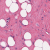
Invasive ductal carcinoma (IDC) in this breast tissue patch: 0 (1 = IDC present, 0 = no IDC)